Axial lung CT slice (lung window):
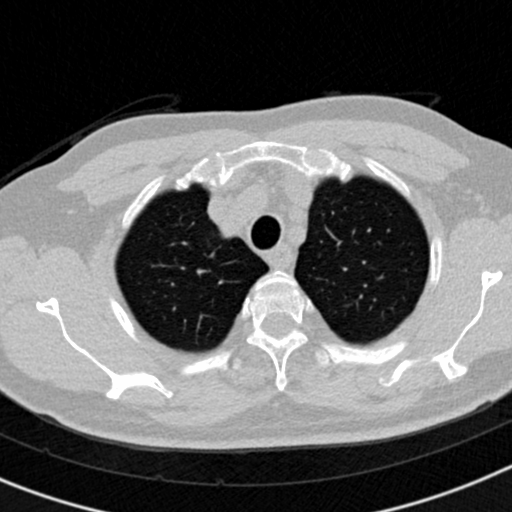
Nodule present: no